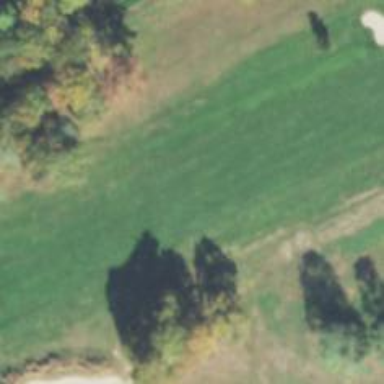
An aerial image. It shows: View of golf hole.